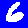
Digit: 6